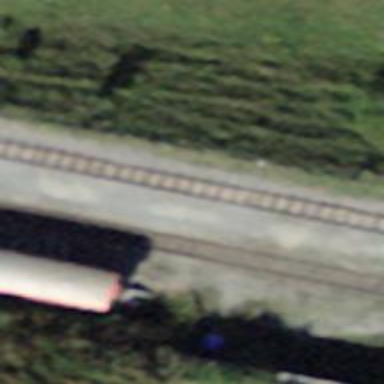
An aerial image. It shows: Public transport stop position along the railway.